Brain MRI, t2w sequence, axial 2D slice.
Patient: age 52, sex M, weight 78 kg, height 1.78 m
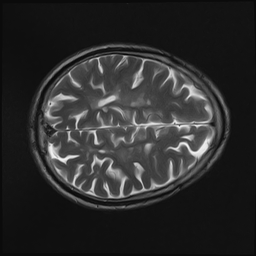